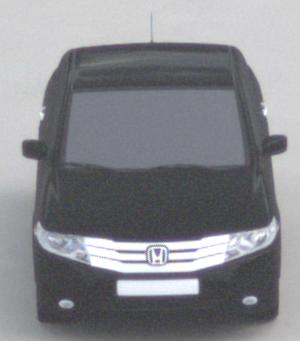
Make: Honda
Model: City
Detailed model: Gen. 6
Model produced from: 2008
Model produced until: 2013
Doors: 4
Color: black
Road condition: dry road
Daytime: morning or afternoon
Contrast: low contrast